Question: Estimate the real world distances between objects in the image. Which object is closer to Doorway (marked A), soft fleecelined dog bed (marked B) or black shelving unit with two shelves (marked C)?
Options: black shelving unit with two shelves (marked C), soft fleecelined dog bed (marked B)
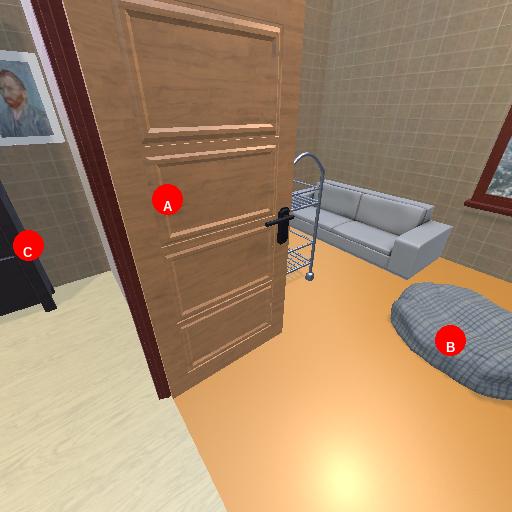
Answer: black shelving unit with two shelves (marked C)